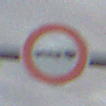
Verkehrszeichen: VerbotPersonenkraftwagenMitAnhaenger
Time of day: Night
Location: Outdoor (Nature)
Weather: Overcast
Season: NotSpecified
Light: Artificial